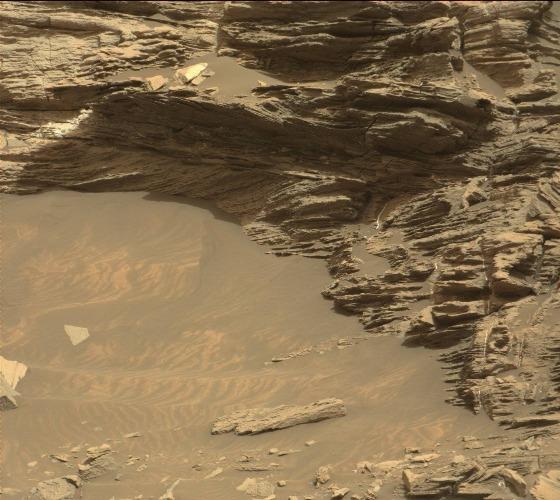
Terrain classes present: Bedrock, Gravel / Sand / Soil, Rock, Shadow